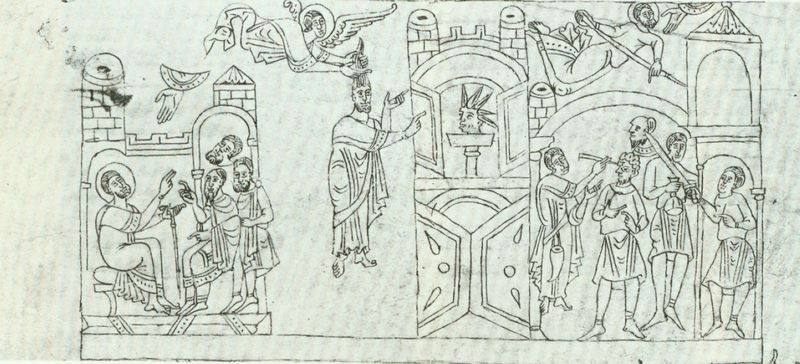
Titel: Ezekiel
Institution: Paris, Bibliothèque Nationale
Schlagwörter: hand, kopf, mann, zeichnung, gespräch, architektur, enthauptet, gesicht, engel, mauer, grafik, kirchen, burg, türme, torbogen, flug, druck, schwert, heiligenschein, heben, segen, sakral, burgen, markus, apostel